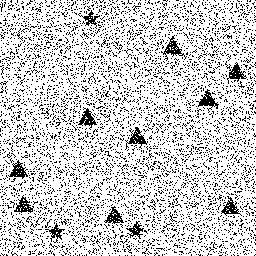
Squares: 0
Triangles: 9
Stars: 3
Total shapes: 12